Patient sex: F
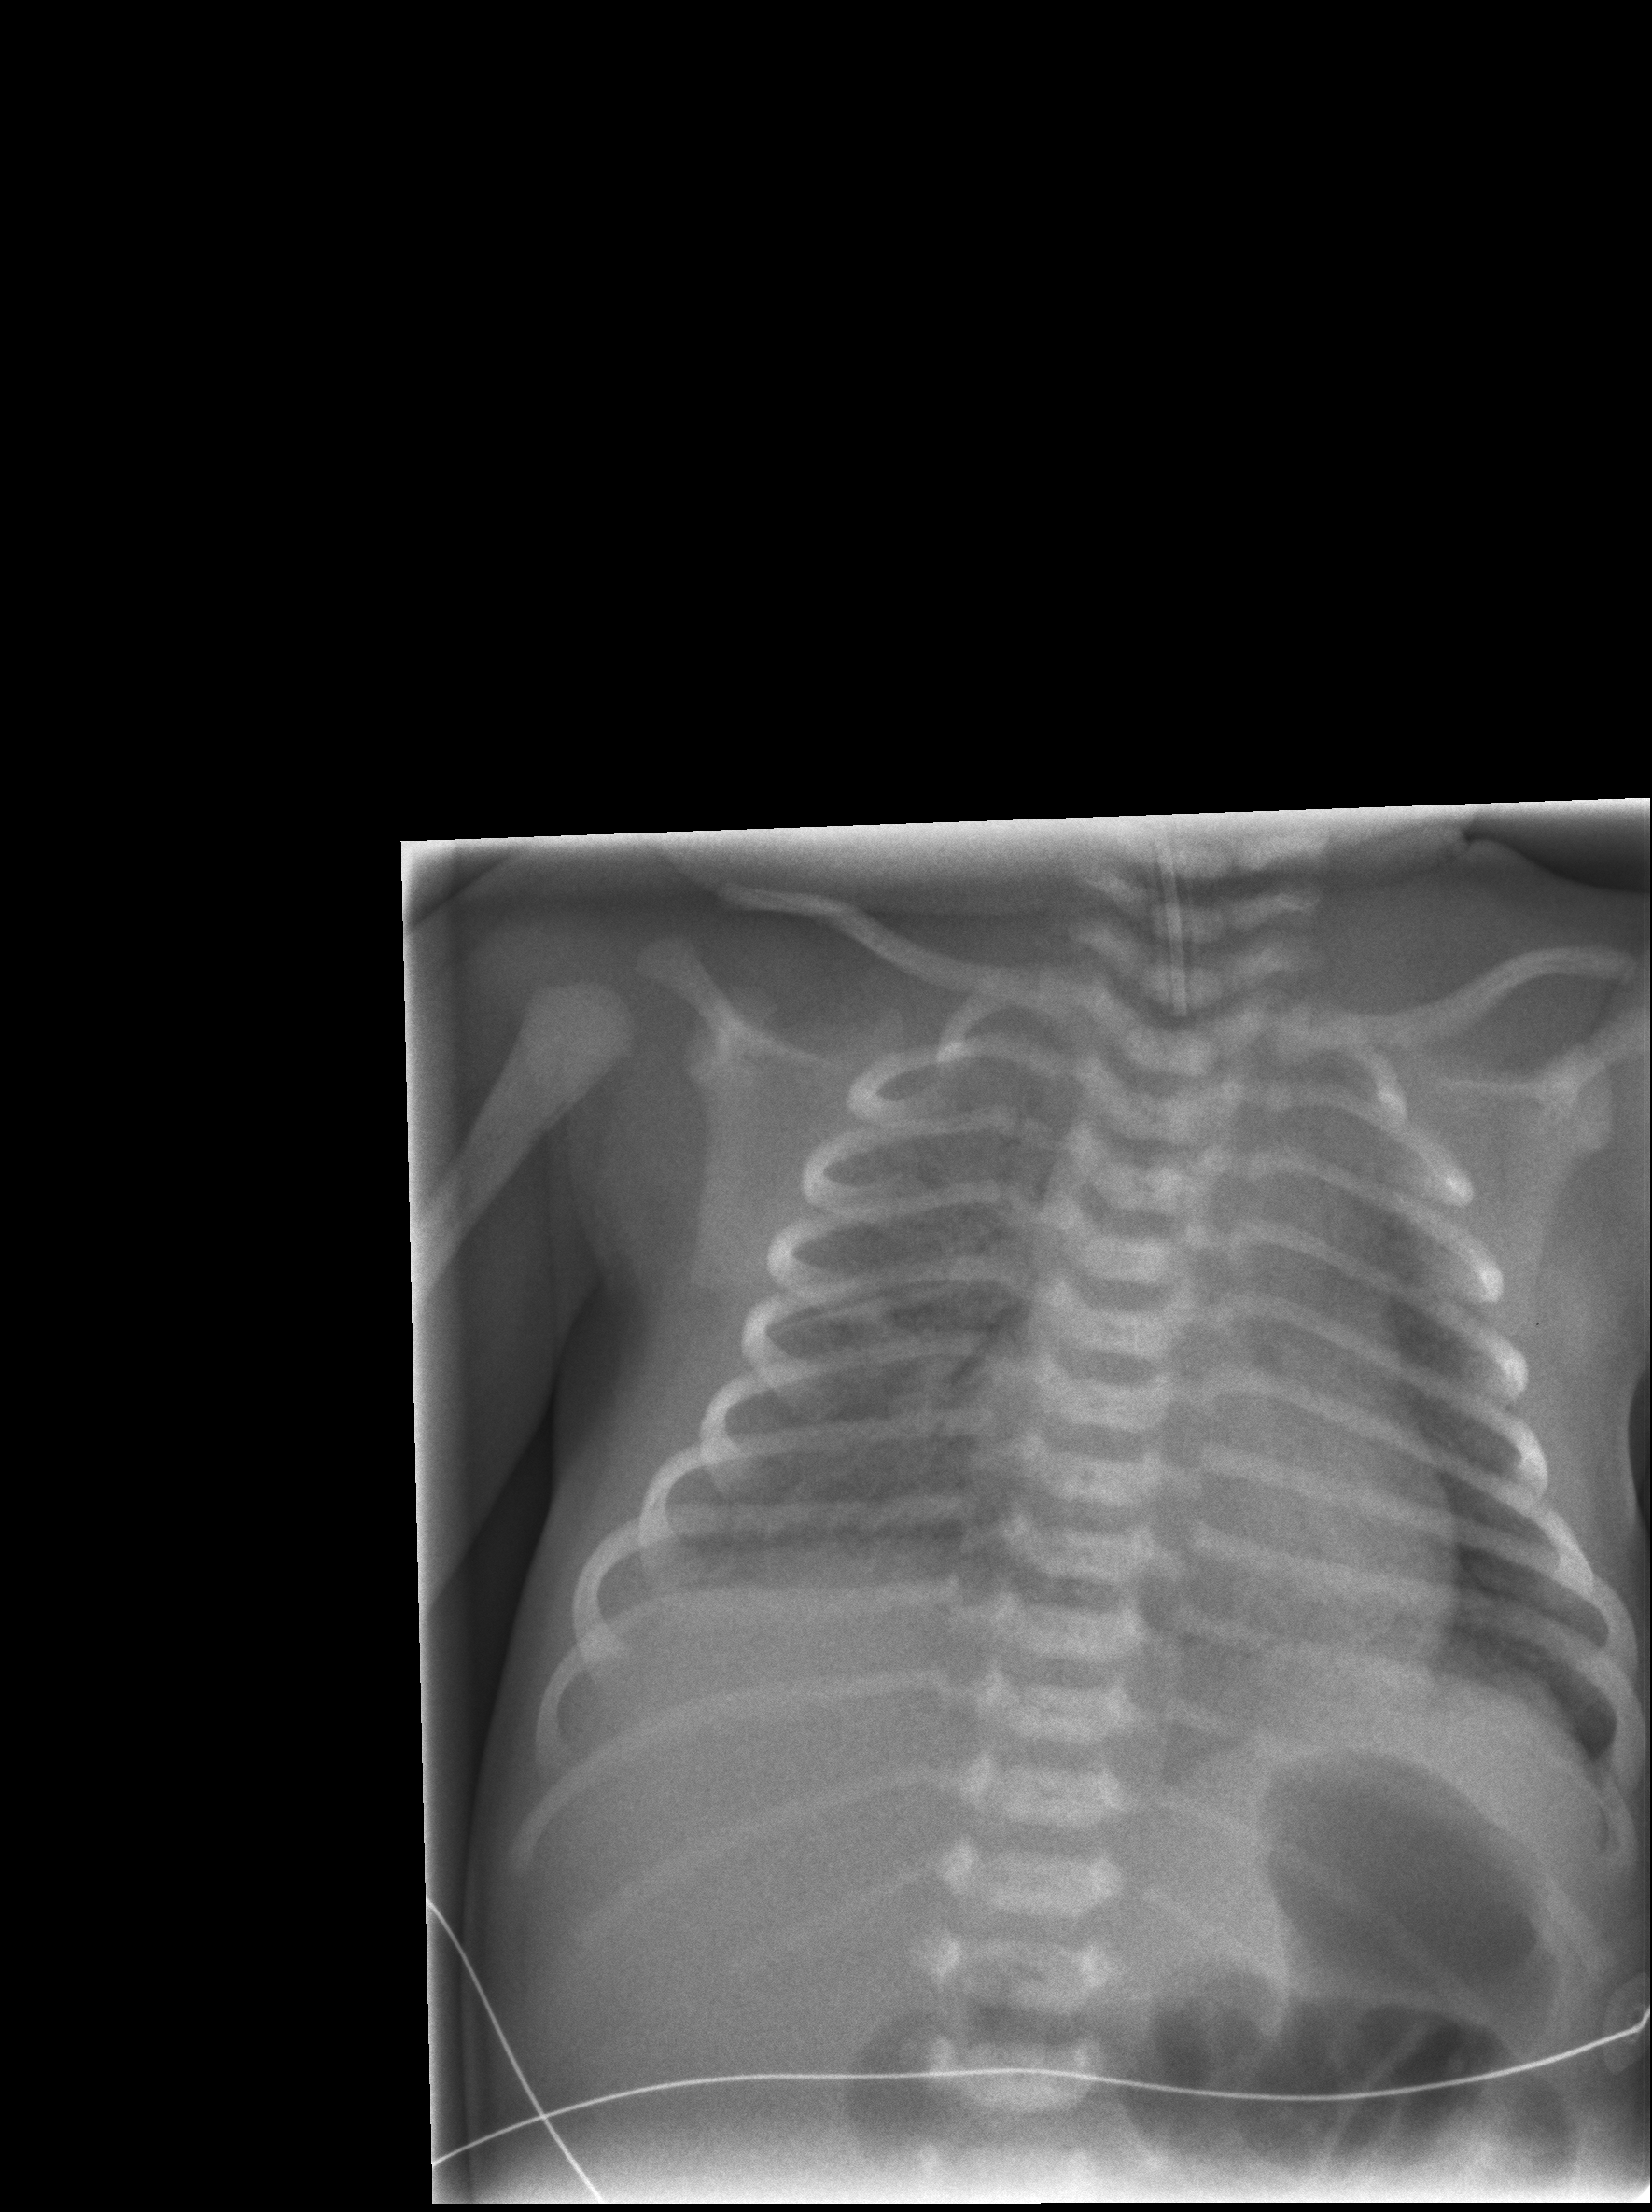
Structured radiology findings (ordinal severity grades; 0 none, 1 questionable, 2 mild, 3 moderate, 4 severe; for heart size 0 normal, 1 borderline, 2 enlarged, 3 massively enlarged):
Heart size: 2
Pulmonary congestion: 0
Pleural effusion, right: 0
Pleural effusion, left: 0
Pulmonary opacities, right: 2
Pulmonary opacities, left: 0
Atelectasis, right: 0
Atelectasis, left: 0